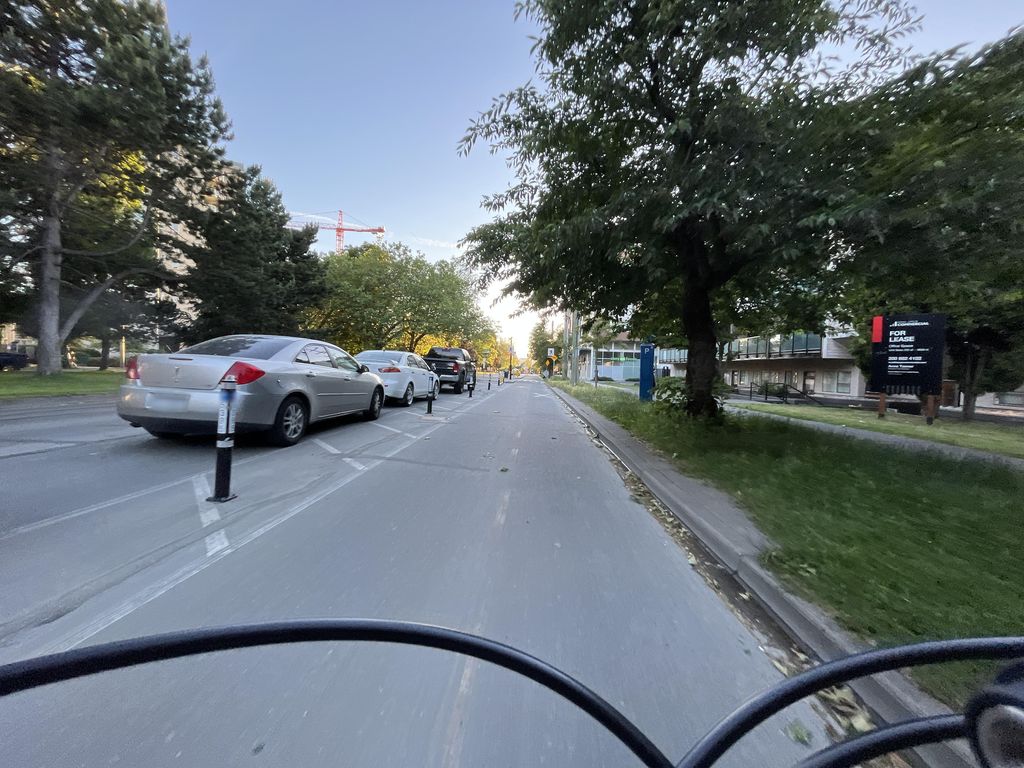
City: victoria